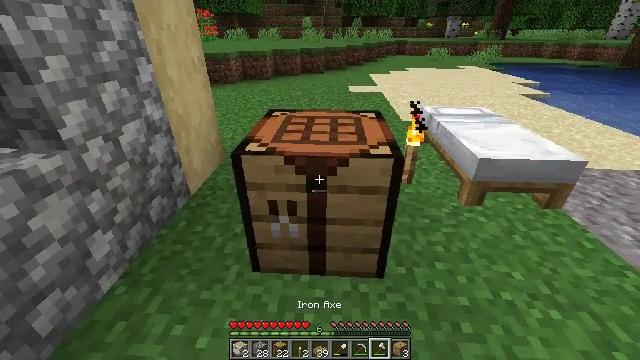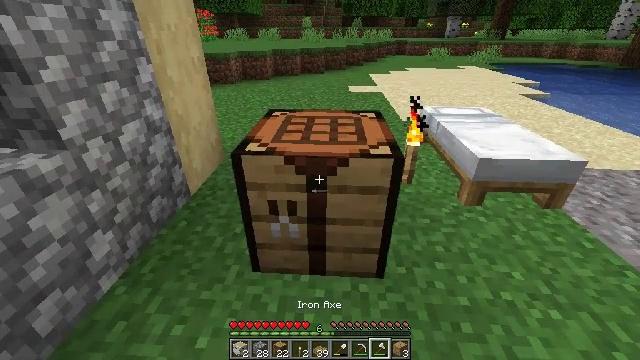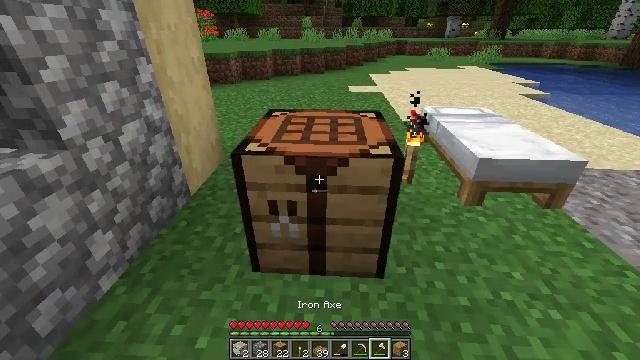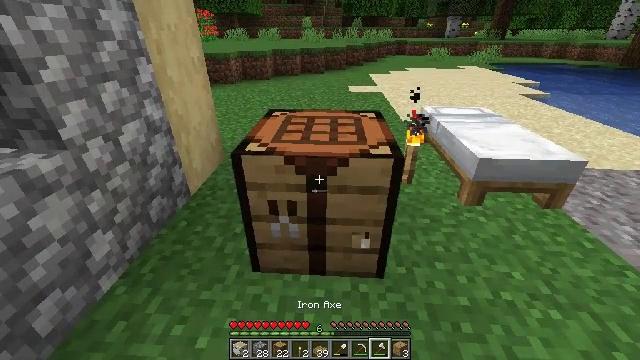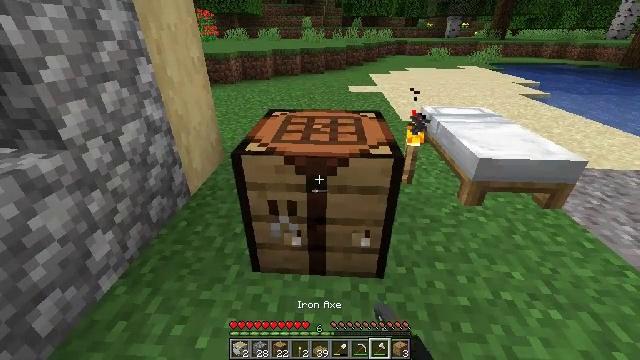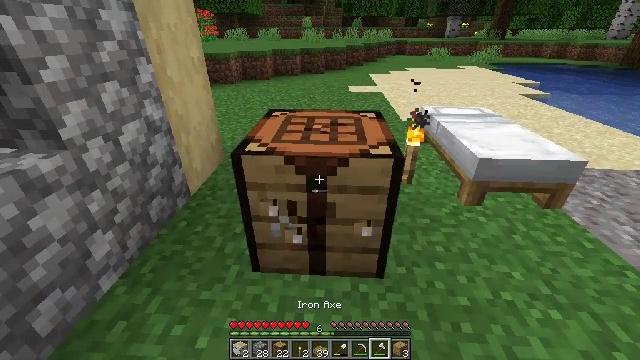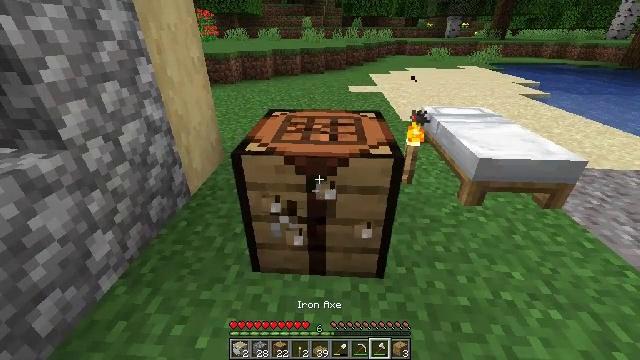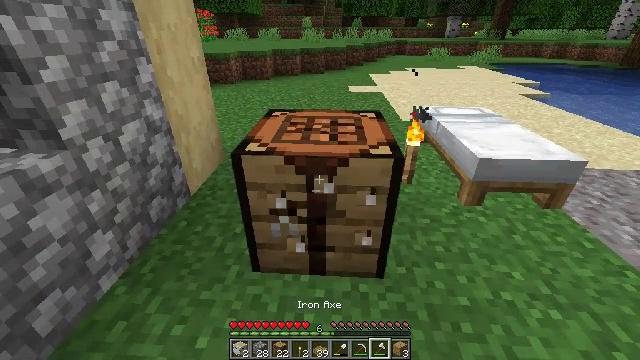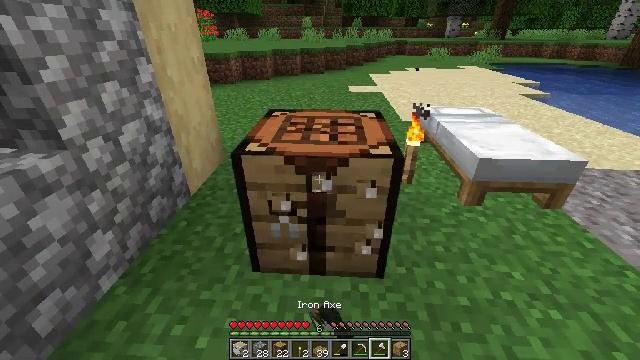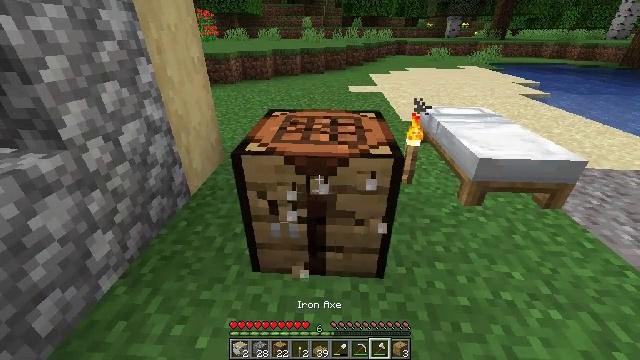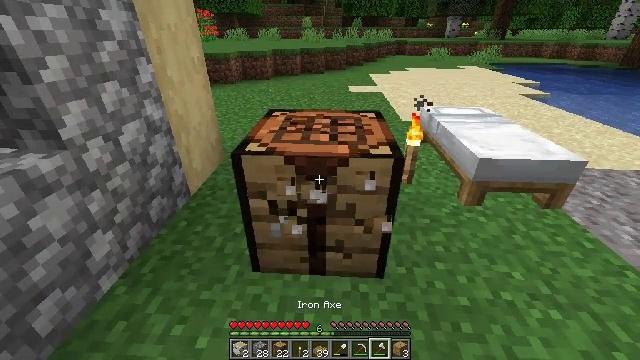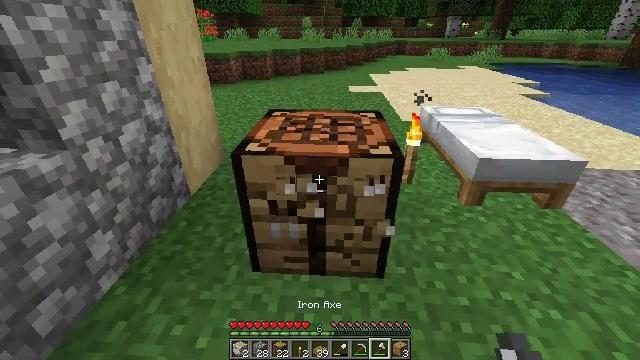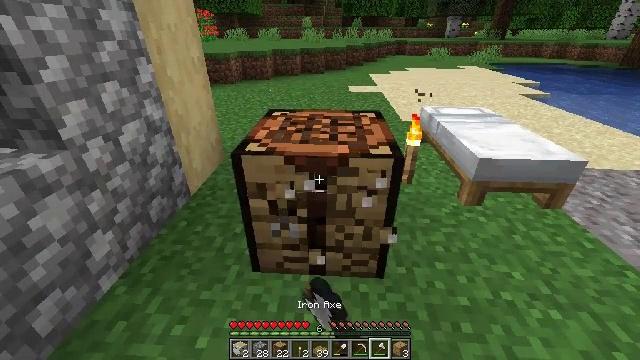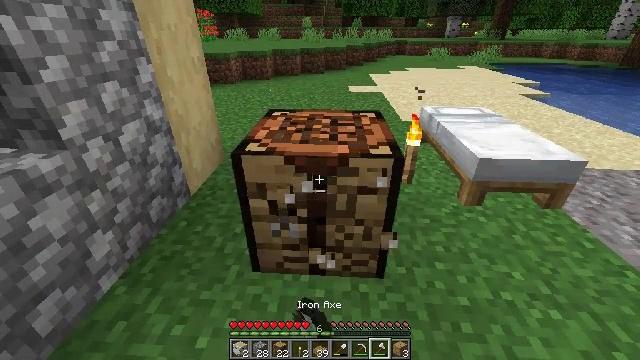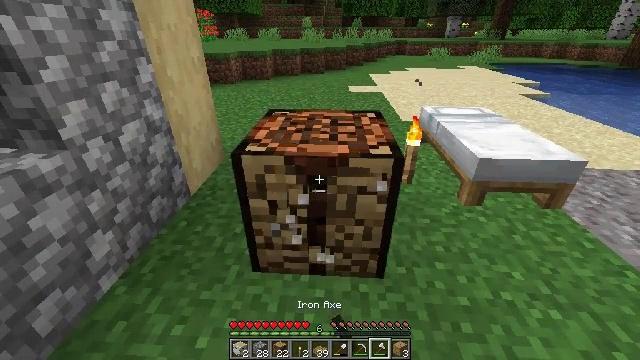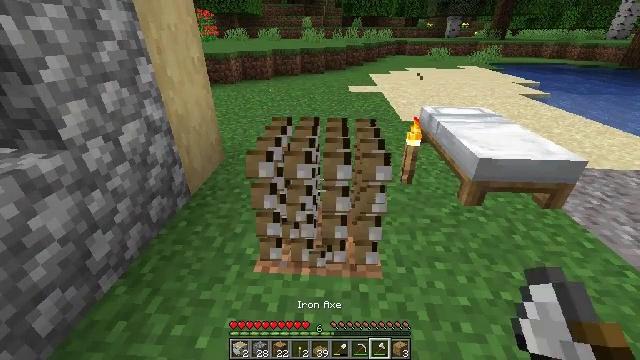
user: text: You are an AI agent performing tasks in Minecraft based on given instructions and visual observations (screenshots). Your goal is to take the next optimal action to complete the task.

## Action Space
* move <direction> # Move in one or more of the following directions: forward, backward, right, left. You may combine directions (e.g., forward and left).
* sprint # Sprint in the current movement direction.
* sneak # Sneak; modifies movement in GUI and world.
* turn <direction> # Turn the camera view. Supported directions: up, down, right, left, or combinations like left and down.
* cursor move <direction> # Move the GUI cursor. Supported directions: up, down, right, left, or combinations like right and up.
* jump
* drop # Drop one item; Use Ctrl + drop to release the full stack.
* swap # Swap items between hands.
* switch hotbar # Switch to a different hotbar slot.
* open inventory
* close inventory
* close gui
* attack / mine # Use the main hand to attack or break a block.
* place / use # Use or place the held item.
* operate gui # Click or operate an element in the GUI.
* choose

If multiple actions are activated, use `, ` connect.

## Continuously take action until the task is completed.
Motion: motion action
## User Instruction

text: Put back the crafting table.
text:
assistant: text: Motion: no_op
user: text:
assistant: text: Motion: no_op
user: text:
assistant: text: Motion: attack / mine
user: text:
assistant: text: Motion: attack / mine
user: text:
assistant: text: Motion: attack / mine
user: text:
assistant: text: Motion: attack / mine
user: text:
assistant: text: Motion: attack / mine
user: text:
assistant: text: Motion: attack / mine
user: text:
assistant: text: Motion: attack / mine
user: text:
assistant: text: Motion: attack / mine
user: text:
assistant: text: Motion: attack / mine
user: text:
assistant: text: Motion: attack / mine
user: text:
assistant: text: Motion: attack / mine
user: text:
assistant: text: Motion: attack / mine
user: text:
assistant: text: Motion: attack / mine
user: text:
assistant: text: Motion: attack / mine
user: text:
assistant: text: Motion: attack / mine
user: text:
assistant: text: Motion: attack / mine
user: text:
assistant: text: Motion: attack / mine
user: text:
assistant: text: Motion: move forward, turn right, attack / mine
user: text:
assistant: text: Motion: attack / mine